【题型】选择题　【知识点】函数　【难度】easy
为了评估某种治疗肺炎药物的疗效，有关部门对该药物在人体血管中的药物浓度进行测量。设该药物在人体血管中药物浓度$c$与时间$t$的关系为$c=f(t)$，甲、乙两人服用该药物后，血管中药物浓度随时间$t$变化的关系如下图所示，给出下列四个结论错误的是（ ）

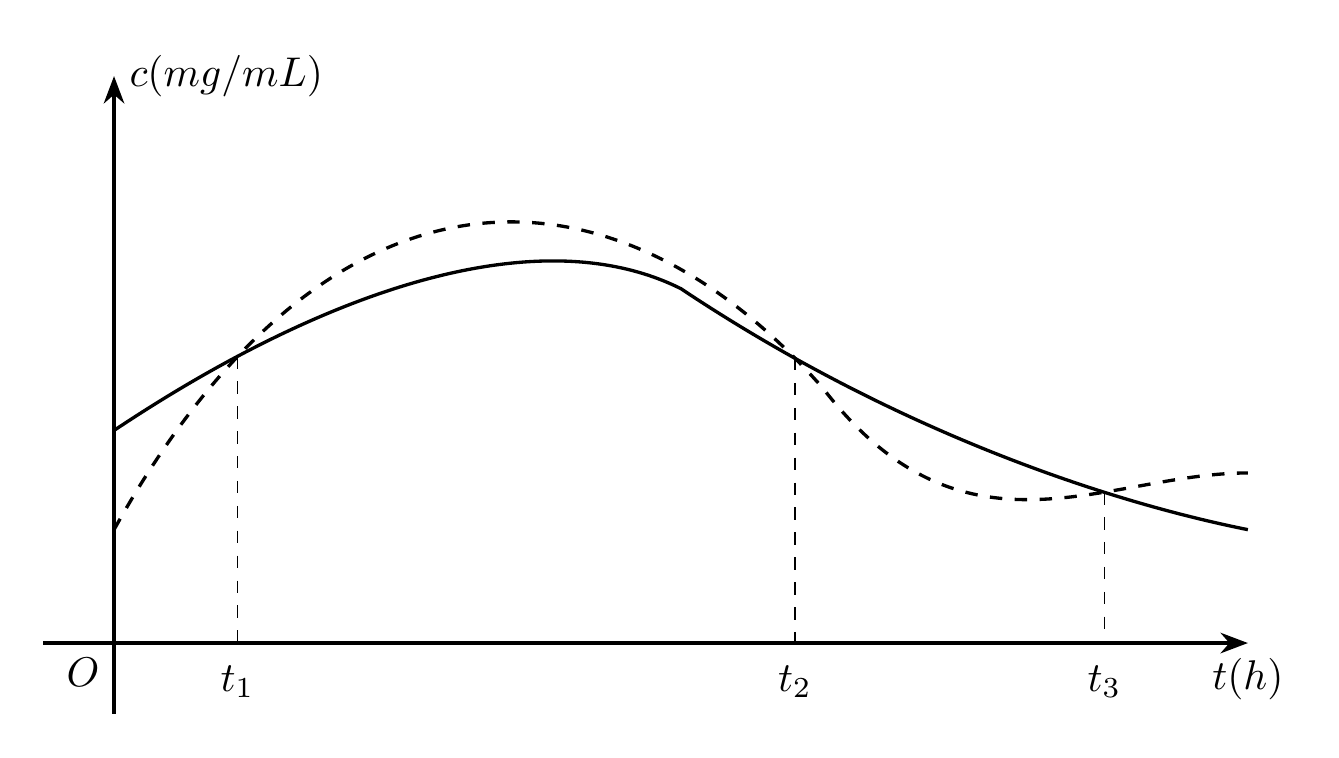
【解答】
A. 在$t_1$时刻，甲、乙两人血管中的药物浓度相同；

B. 在$t_2$时刻，甲、乙两人血管中药物浓度的瞬时变化率不同；

C. 在$[t_2,t_3]$这个时间段内，甲、乙两人血管中药物浓度的平均变化率相同；

D. 在$[t_1,t_2]$、$[t_2,t_3]$两个时间段内，甲血管中药物浓度的平均变化率相同。

\vspace{1em}

\textbf{【答案】} D

\textbf{【分析】} 根据图象以及导数的知识对选项进行分析，从而确定正确选项。

\textbf{【解答】}
解：A选项，根据图象可知，在$t_1$时刻，甲、乙两人血管中的药物浓度相同，A选项结论正确；

B选项，根据图象以及导数的知识可知，在$t_2$时刻，甲、乙两人血管中药物浓度的瞬时变化率不同，B选项结论正确；

C选项，根据图象可知，在$[t_2,t_3]$这个时间段内，甲、乙两人血管中药物浓度的平均变化率相同，C选项结论正确；

D选项，根据图象可知，在$[t_1,t_2]$这个时间段内，甲血管中药物浓度的平均变化率大于在$[t_2,t_3]$这个时间段内，甲血管中药物浓度的平均变化率，D选项结论错误。

故选：D.